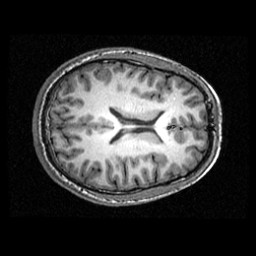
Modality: T1w
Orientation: axial
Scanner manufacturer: ge
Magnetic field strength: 3 T
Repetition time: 0.00904 s
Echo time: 0.00184 s